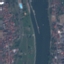
Land use / land cover: River